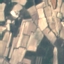
Land use / land cover class: PermanentCrop